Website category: university
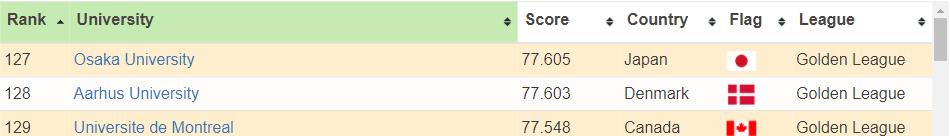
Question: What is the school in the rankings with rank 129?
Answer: Universite de Montreal

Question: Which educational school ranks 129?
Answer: Universite de Montreal

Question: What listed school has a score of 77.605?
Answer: Osaka University

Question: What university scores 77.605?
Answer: Osaka University

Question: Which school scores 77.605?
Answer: Osaka University

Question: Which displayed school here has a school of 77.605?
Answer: Osaka University

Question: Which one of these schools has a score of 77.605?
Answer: Osaka University

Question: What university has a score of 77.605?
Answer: Osaka University

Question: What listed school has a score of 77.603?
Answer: Aarhus University

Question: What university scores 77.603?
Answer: Aarhus University

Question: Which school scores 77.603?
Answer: Aarhus University

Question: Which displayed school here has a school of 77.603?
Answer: Aarhus University

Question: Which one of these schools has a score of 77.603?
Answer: Aarhus University

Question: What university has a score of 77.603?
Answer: Aarhus University

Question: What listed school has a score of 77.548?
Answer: Universite de Montreal

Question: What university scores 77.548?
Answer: Universite de Montreal

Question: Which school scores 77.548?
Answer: Universite de Montreal

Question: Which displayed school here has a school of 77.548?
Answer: Universite de Montreal

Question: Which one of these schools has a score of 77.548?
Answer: Universite de Montreal

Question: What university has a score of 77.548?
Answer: Universite de Montreal

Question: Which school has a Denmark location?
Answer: Aarhus University

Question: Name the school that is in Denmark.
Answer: Aarhus University

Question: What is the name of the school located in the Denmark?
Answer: Aarhus University

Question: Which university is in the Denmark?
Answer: Aarhus University

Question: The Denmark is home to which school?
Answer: Aarhus University

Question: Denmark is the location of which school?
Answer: Aarhus University

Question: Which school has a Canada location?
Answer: Universite de Montreal

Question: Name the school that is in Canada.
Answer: Universite de Montreal

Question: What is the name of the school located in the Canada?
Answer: Universite de Montreal

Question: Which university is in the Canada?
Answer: Universite de Montreal

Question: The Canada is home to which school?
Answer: Universite de Montreal

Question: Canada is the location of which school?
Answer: Universite de Montreal

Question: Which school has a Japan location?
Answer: Osaka University

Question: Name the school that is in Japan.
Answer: Osaka University

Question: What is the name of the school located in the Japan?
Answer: Osaka University

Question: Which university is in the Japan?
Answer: Osaka University

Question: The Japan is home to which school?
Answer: Osaka University

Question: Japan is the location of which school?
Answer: Osaka University